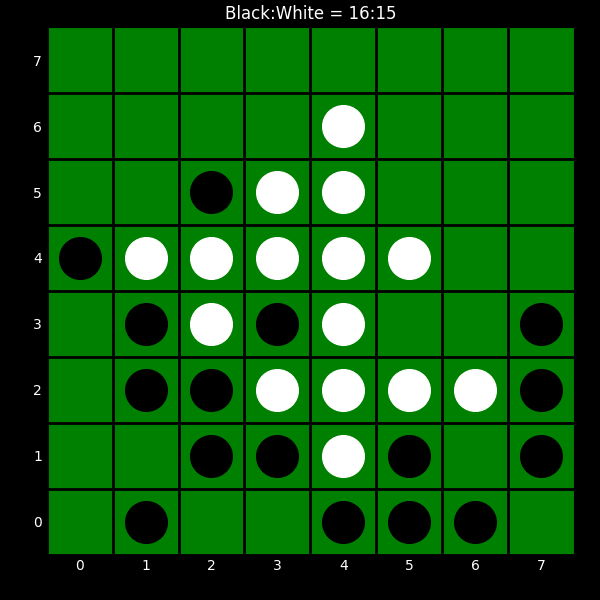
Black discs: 16
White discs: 15